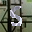
Label: 5